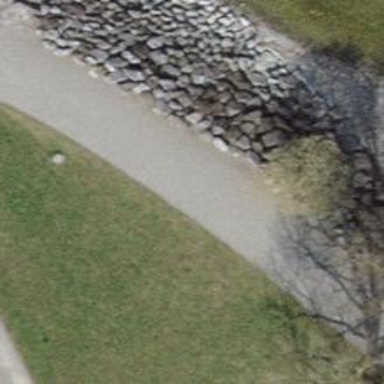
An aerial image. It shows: Footway with pebblestone surface.